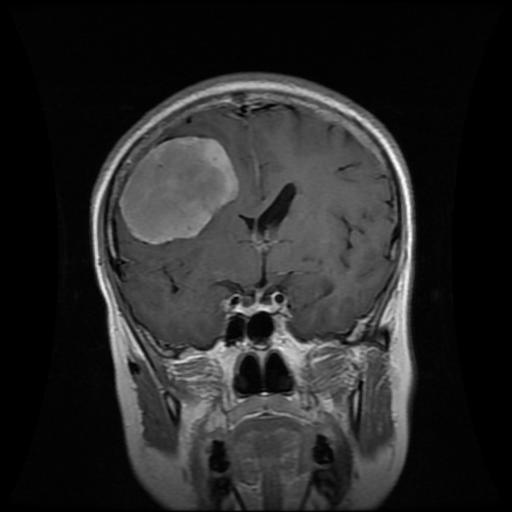
Label: meningioma